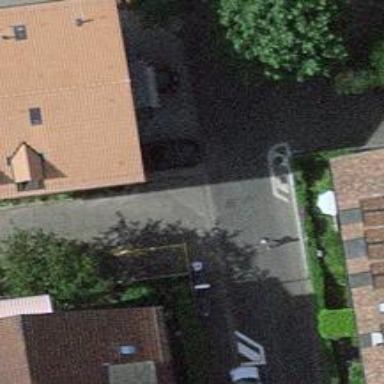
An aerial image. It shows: Residential road with asphalt surface and no sidewalk.